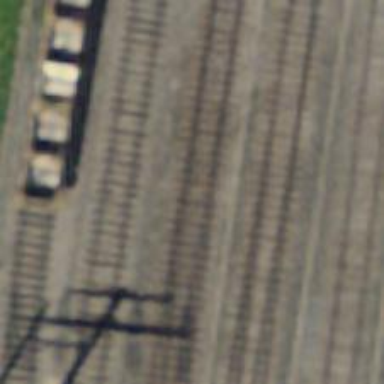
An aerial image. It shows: Railway switch.